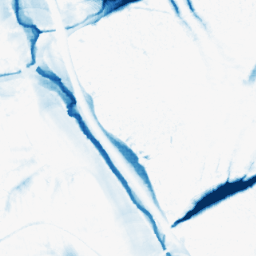
Category: morphological
Decomposition family: morphological_ellipse
Decomposition parameters: operation: closing
width: 30
height: 50
Upsampling method: sinc_blackman
Upsampling parameters: scale: 2
kernel_size: 4
Upsampling scale: 2